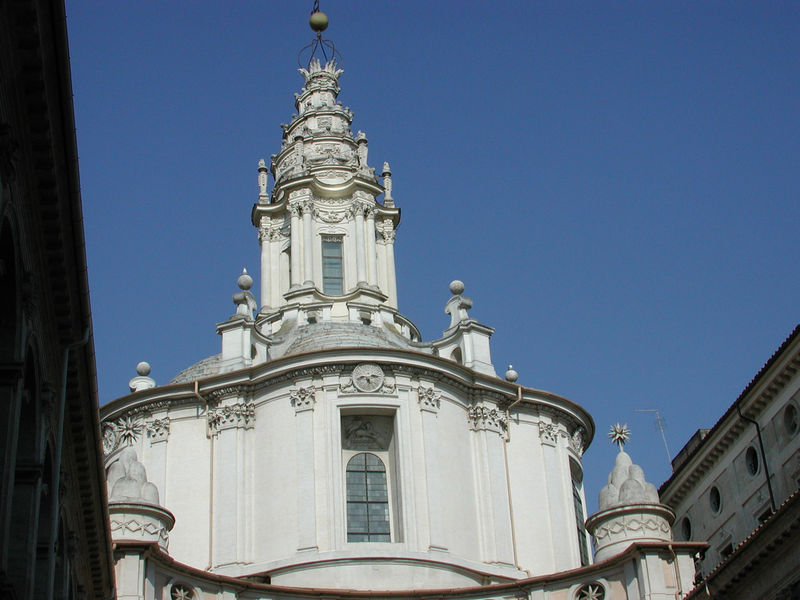
Titel: Palazzo della Sapienza, Sant’Ivo
Künstler: Francesco Borromini
Standort: Rom, Palazzo della Sapienza, Sant’Ivo (EU - I - Latium)
Schlagwörter: blau, himmel, weiß, fenster, grau, laterne, säulen, dach, gebäude, architektur, spitze, taube, häuser, kirche, sonne, gold, krone, rund, turm, balkon, relief, bogen, fassade, italien, pilaster, rundbogen, kuppel, detail, ornamente, foto, orient, türmchen, türme, palast, stern, dom, kugel, kugeln, rom, sims, gesims, zentralbau, froschperspektive, rundbau, tempietto, heiliger geist, dsch, att